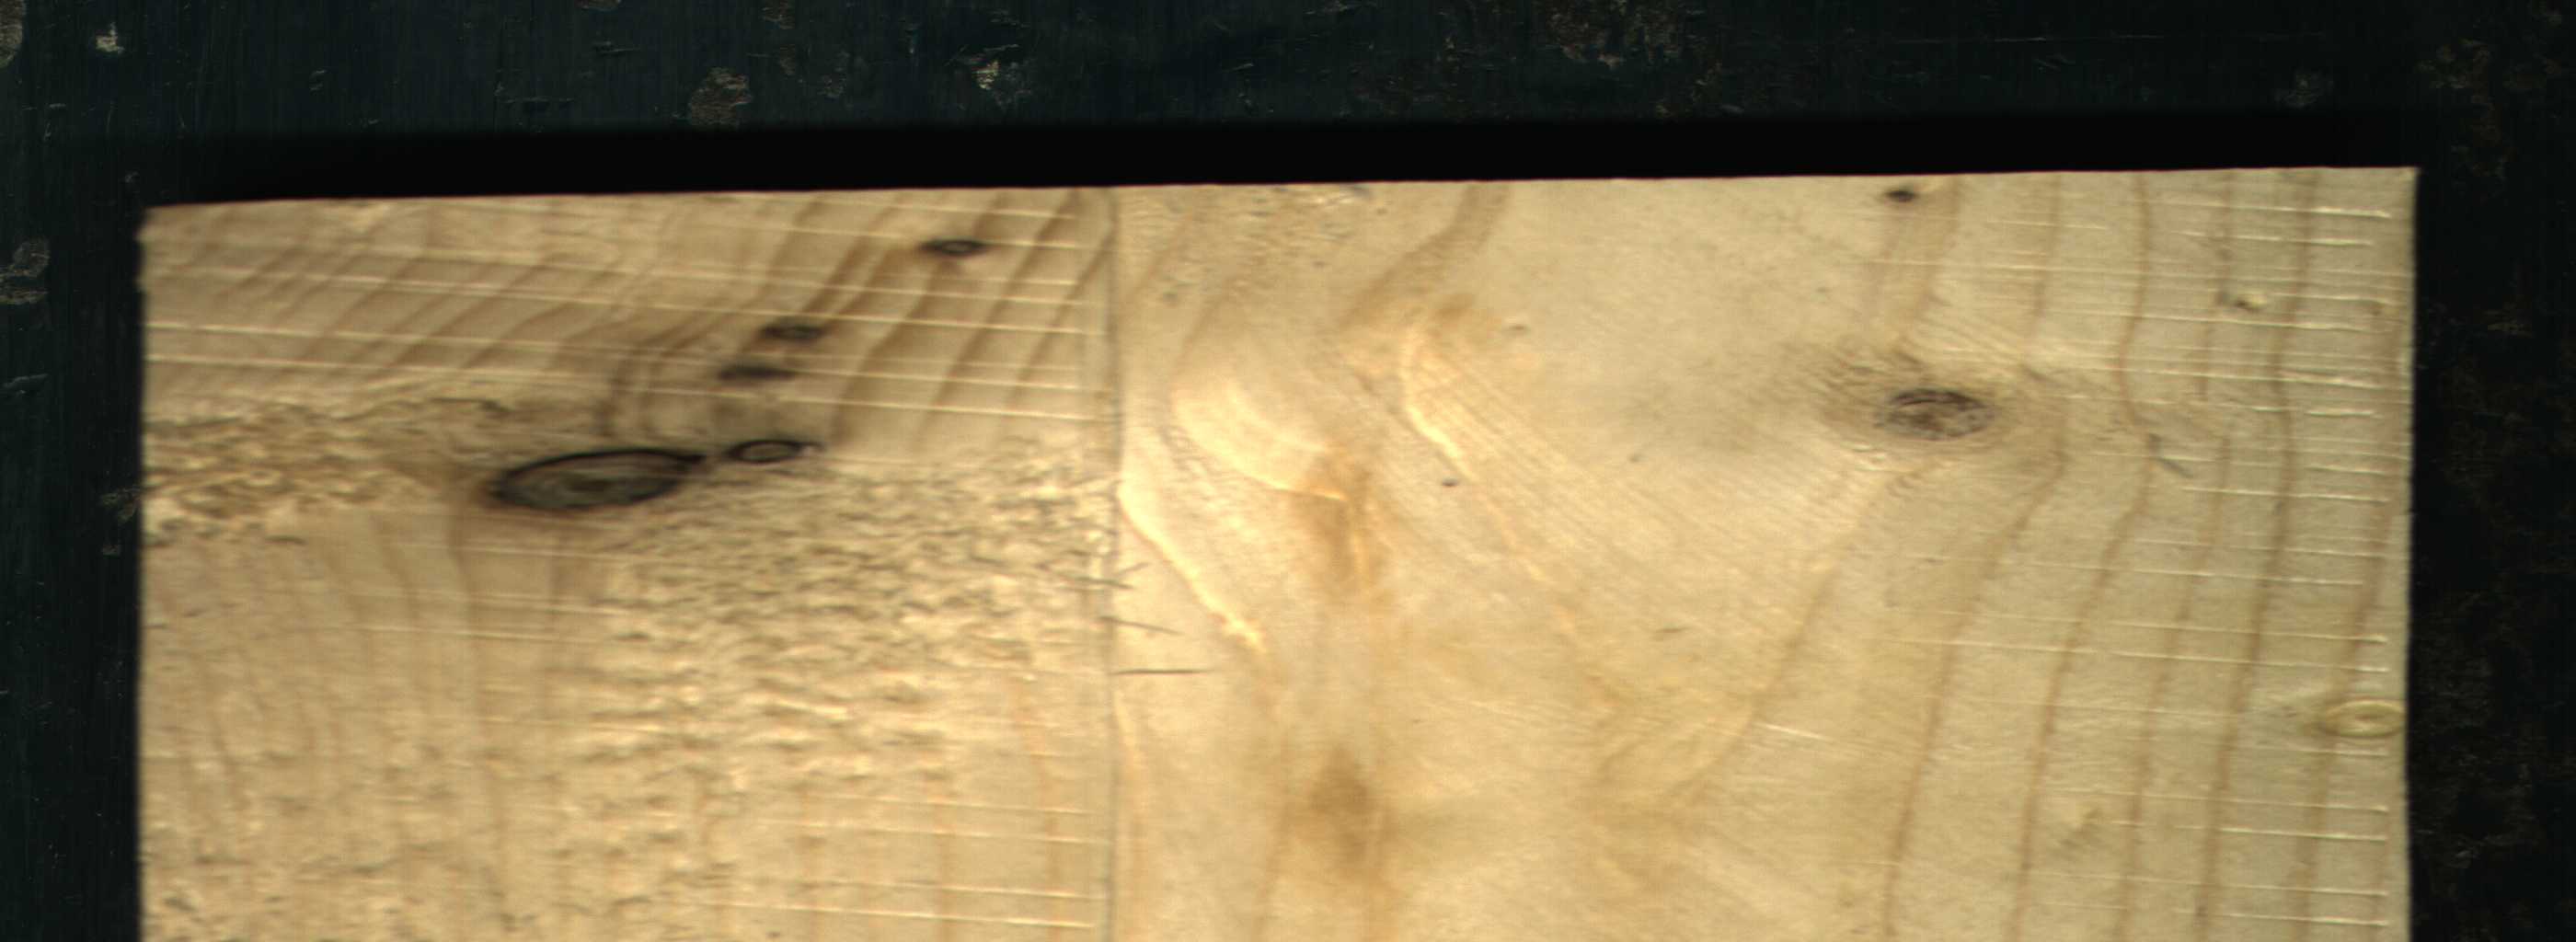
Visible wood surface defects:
Dead_Knot
Dead_Knot
Dead_Knot
Dead_Knot
Live_Knot
Live_Knot